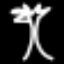
Label: palm tree